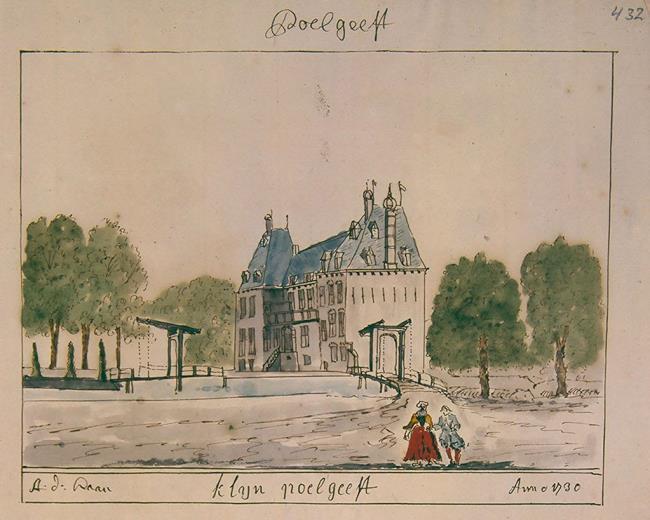
Title: Klein Poelgeest House in Koudekerk aan den Rijn
Artist: Andries Schoemaker
Earliest date: 1730
Latest date: 1735
Genre: drawing
Iconography: Pomander
Keywords: topography, manor house, castle, chimney, drawbridge, fosse, spouse